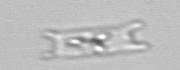
Label: Eucampia